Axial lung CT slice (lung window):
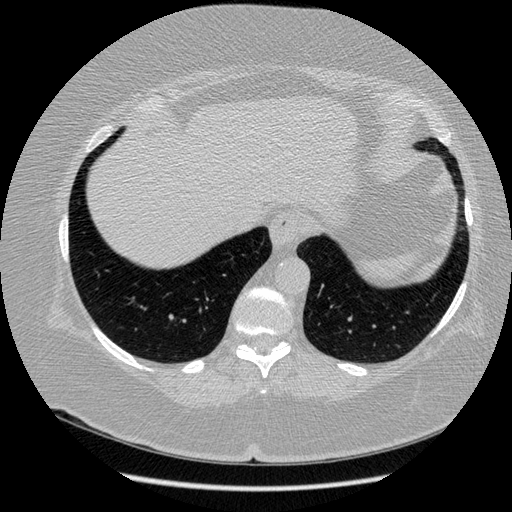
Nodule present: no